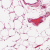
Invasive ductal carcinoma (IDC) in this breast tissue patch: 0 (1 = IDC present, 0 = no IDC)